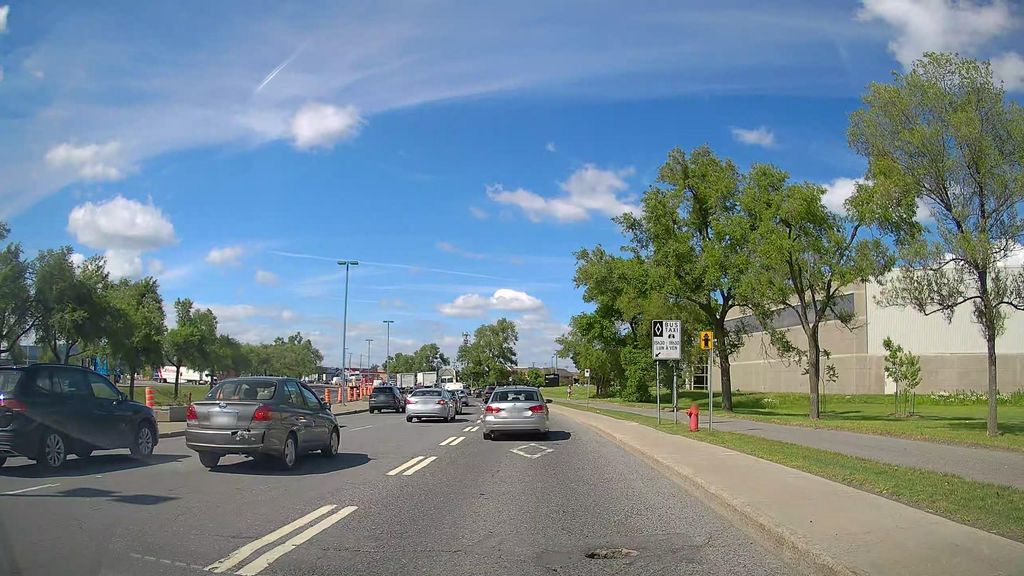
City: montreal